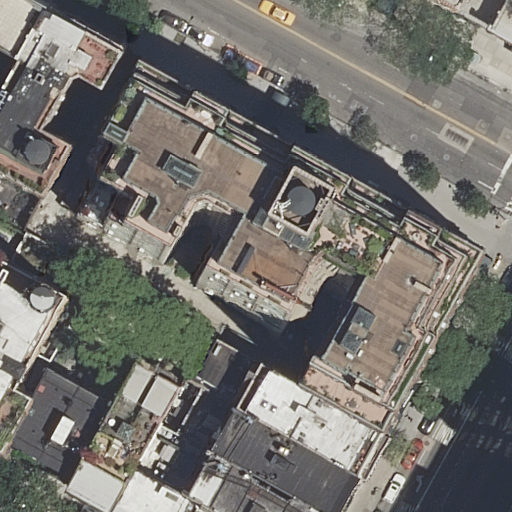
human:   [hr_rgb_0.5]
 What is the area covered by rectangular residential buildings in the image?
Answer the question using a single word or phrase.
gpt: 417m2

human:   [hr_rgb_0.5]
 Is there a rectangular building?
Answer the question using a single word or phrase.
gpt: yes

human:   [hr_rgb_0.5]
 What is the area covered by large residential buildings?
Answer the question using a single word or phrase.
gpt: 2942m2

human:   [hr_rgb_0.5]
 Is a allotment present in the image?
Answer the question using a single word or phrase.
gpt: no

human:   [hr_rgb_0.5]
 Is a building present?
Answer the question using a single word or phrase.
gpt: yes

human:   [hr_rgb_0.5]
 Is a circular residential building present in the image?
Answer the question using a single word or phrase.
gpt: no

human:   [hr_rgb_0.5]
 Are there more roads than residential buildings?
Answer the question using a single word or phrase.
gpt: no

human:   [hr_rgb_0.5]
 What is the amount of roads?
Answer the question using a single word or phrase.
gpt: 2

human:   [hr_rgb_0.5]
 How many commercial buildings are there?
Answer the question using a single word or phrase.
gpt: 0

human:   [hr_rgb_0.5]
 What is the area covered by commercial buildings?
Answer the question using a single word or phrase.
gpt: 0m2

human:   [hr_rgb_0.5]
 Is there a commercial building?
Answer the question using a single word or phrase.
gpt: no

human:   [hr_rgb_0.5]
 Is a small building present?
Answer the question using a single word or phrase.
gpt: yes

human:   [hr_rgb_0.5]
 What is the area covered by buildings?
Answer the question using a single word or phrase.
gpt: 4565m2

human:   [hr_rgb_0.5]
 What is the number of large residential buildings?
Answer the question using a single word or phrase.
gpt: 2

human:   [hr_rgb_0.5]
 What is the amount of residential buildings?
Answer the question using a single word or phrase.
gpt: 13

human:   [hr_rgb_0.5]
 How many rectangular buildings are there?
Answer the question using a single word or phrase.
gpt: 7

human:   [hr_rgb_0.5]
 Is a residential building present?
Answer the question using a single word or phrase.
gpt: yes

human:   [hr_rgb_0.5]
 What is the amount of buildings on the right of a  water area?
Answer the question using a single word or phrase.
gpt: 0

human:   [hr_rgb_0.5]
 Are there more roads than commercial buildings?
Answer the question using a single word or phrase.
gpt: yes

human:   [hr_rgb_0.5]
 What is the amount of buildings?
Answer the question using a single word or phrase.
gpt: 13

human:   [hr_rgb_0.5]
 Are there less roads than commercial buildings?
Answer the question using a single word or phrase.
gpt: no

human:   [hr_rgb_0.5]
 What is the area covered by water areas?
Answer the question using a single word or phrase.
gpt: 0m2

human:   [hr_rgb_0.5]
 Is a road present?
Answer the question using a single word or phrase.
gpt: yes

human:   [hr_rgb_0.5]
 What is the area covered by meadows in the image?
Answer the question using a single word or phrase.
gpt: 0m2

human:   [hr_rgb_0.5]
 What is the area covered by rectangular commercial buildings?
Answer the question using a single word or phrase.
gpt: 0m2

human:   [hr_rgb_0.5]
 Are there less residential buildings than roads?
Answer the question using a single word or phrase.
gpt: no

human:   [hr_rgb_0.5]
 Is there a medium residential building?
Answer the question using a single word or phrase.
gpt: yes

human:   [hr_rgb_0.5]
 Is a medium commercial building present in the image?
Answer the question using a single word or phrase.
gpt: no

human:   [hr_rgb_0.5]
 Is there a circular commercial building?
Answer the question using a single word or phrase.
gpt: no

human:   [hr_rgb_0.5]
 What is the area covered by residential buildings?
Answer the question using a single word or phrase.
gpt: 4565m2

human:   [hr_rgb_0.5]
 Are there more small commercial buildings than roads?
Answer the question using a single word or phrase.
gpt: no

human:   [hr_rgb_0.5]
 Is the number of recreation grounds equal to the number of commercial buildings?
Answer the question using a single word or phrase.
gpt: yes

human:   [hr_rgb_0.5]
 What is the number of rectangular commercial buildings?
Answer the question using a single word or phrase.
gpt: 0

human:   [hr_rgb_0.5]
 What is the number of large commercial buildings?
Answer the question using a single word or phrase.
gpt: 0

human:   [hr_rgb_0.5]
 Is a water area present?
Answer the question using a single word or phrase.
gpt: no

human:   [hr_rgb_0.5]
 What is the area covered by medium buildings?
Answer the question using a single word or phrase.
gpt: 1568m2

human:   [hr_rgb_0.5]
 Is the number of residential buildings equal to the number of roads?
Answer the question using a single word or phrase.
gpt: no

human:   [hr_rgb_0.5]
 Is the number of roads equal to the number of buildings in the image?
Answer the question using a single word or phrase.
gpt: no

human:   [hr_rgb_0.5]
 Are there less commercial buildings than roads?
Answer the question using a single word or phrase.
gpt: yes

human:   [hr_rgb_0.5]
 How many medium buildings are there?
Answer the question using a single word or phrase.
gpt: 7

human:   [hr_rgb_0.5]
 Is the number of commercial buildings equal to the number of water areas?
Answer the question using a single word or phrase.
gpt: yes

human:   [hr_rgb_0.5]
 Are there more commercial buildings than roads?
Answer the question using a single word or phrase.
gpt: no

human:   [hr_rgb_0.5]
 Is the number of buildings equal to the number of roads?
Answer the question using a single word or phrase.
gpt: no

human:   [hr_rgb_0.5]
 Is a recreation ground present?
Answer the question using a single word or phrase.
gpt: no

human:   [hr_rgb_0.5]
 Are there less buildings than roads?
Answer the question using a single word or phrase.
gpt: no

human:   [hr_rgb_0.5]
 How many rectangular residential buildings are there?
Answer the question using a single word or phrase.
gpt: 7

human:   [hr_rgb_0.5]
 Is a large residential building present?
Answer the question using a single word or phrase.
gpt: yes

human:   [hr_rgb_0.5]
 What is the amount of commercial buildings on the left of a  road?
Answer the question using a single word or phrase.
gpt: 0

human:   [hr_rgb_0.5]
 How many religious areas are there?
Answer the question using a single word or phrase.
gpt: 0

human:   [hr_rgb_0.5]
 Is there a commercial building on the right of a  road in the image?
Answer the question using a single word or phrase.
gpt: no

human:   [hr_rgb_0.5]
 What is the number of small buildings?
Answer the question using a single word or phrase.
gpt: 4

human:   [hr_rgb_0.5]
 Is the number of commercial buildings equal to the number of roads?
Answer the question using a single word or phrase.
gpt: no

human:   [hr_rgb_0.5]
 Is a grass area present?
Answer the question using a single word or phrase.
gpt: no

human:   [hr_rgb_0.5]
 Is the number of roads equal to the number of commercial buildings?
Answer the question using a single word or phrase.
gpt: no

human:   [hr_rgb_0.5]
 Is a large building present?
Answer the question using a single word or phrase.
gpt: yes

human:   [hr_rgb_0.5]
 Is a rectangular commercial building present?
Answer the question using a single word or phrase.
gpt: no

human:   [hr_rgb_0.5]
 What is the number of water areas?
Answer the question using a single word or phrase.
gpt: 0

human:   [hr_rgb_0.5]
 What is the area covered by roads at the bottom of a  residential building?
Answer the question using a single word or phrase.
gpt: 0m2

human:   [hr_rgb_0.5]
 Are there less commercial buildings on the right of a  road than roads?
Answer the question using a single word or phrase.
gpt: yes

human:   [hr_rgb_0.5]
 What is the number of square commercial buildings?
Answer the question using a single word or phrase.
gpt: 0

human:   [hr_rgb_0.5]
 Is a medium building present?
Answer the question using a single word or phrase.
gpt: yes

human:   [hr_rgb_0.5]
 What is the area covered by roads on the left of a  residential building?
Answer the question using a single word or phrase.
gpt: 0m2

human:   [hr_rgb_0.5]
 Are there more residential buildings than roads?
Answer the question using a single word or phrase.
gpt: yes

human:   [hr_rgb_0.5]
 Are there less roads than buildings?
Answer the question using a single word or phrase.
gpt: yes